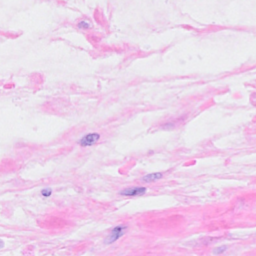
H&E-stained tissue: Breast